Question:
My SUMIF formula in B20 is returning a total value of $7.00 but it should be $13.00 because I am trying to add up the values in B14, B15, B16 and B17. It only seems to be capturing the value in B14. B13 is a drop down with two options, New Form and Old Form.
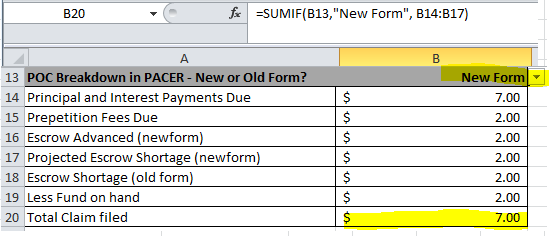
Answer: This doesn't work like that.
In first argument you need to provide range of cells to provide value for criteria in second argument to check if value in cell from range in third argument had to be added to sum.
So, given data:
'''
A B
---------
a 7
a 2
a 2
'''
and formula in cell B4:
'''
=SUMIF(A1:A3;"a";B1:B3)
'''
you'll get '11' in result.
given data:
'''
A B
---------
a 7
b 2
a 2
'''
you'll get '9' in result.